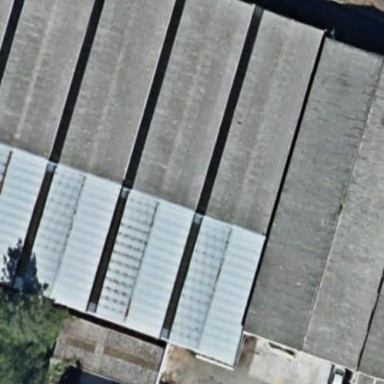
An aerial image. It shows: Industrial building.